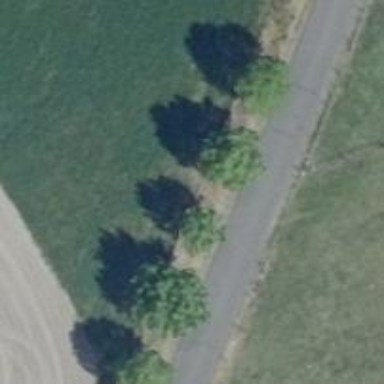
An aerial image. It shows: Evergreen broadleaved tree.